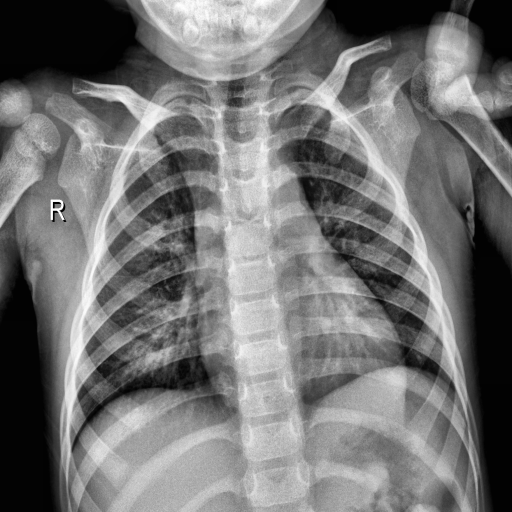
Finding: NORMAL